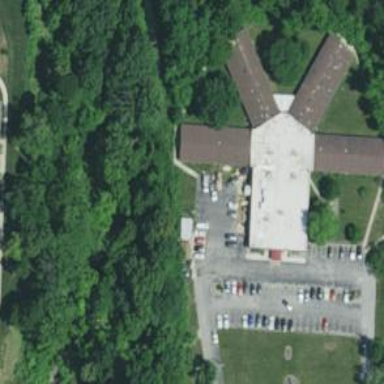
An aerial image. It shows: Nursing home building.